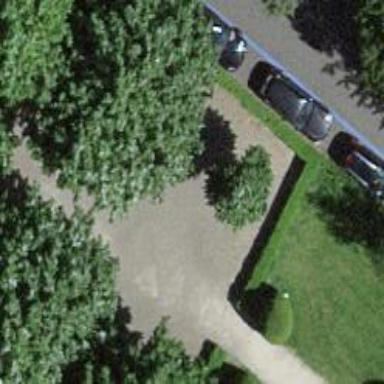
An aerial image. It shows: Deciduous broadleaved tree in park.